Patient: sex M, age 36
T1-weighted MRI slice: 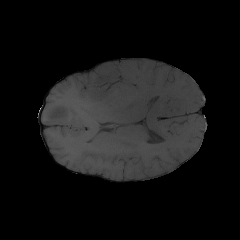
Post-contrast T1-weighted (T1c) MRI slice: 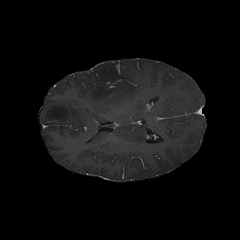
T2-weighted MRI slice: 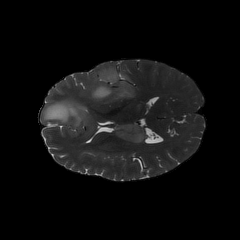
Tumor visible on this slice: yes
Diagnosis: Glioblastoma, IDH-wildtype
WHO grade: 4